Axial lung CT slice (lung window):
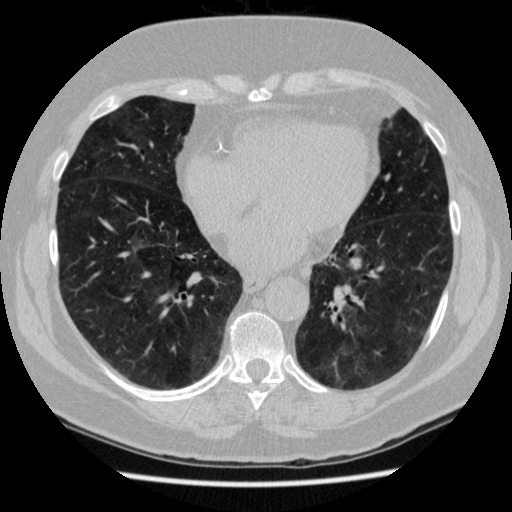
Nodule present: no